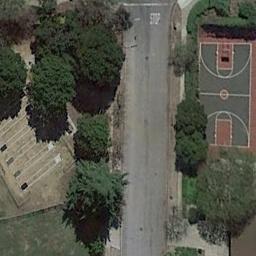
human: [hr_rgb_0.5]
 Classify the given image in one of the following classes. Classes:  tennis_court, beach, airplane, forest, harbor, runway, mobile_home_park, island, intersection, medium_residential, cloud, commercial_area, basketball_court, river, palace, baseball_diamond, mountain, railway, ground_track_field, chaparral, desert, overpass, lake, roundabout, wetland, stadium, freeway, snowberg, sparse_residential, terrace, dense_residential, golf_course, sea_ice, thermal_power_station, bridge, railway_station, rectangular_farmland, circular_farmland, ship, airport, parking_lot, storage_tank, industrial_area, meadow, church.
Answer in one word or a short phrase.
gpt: basketball_court